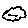
Label: cloud